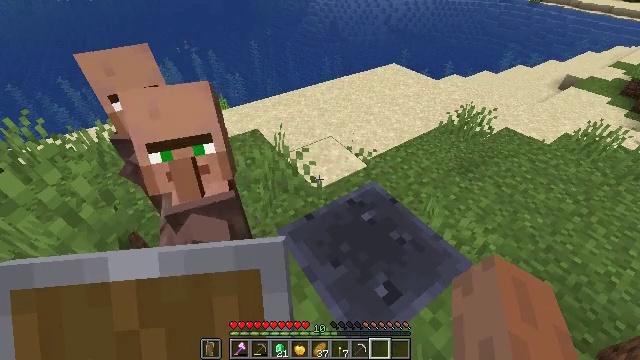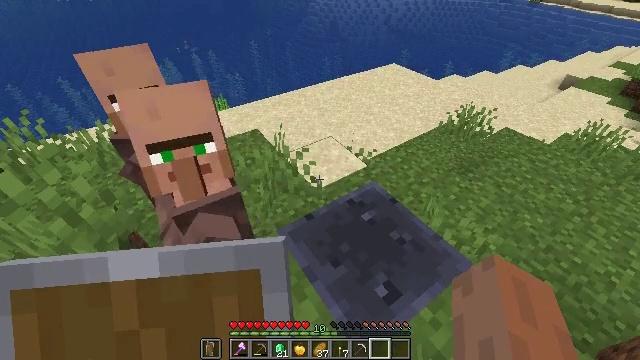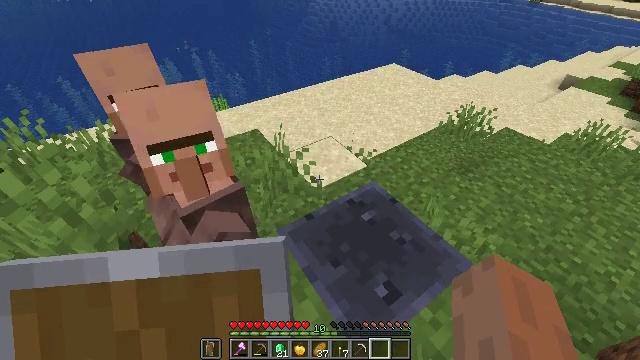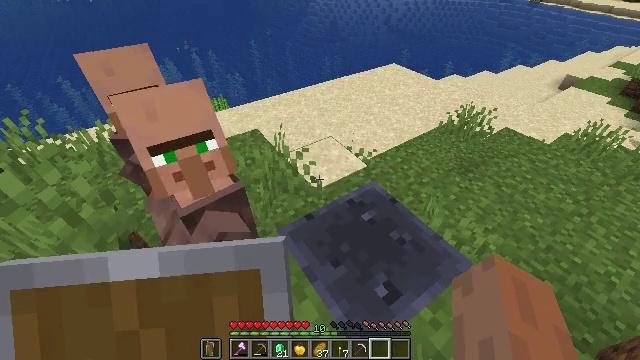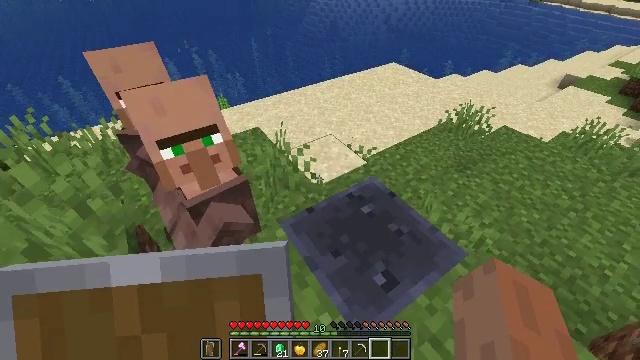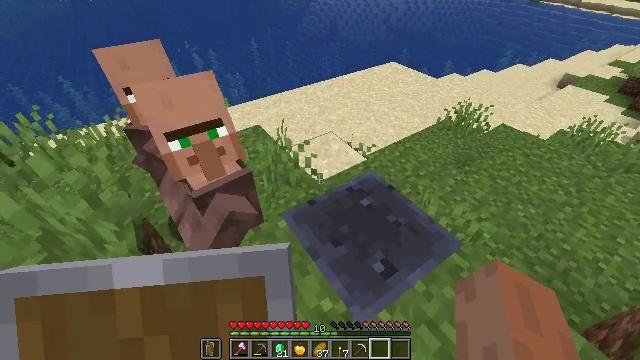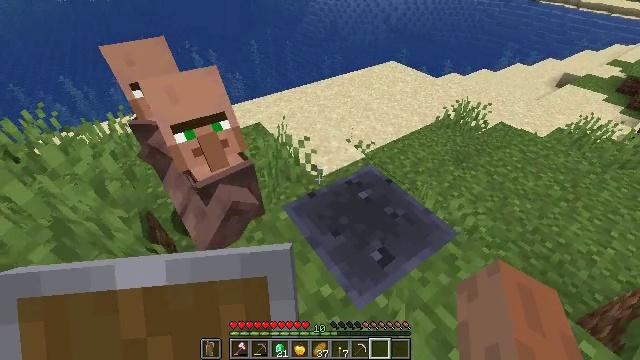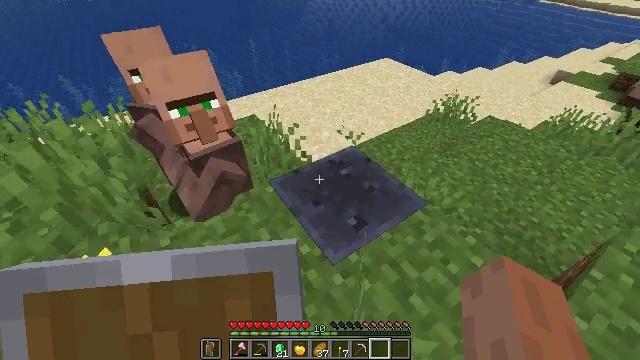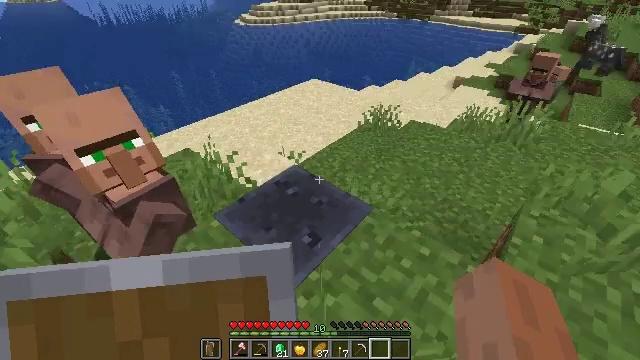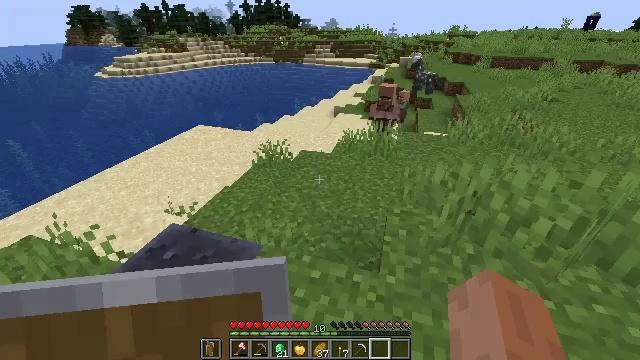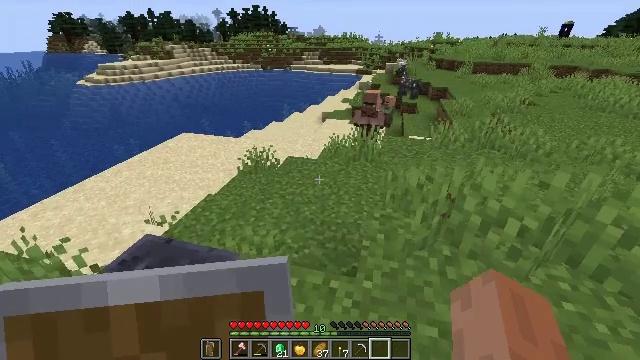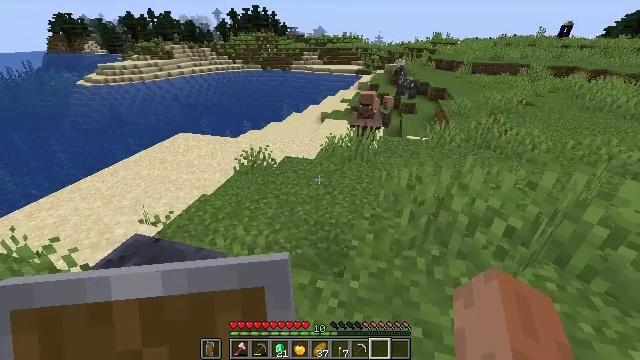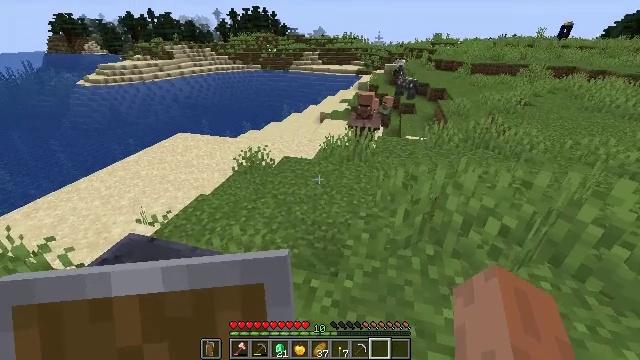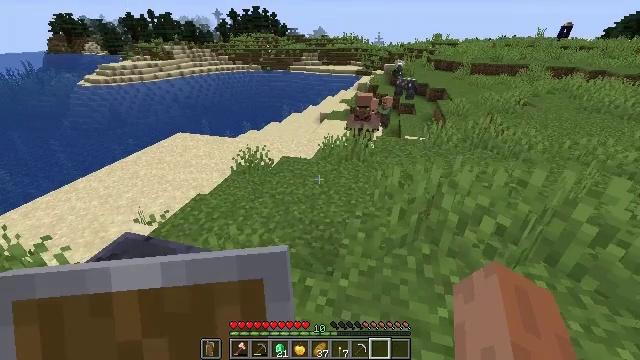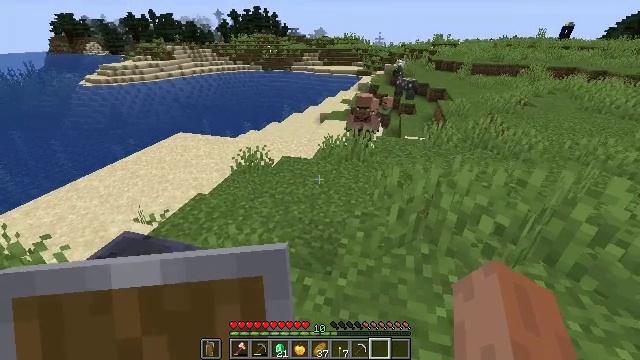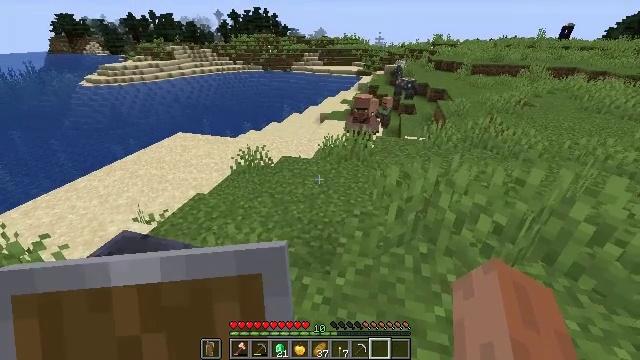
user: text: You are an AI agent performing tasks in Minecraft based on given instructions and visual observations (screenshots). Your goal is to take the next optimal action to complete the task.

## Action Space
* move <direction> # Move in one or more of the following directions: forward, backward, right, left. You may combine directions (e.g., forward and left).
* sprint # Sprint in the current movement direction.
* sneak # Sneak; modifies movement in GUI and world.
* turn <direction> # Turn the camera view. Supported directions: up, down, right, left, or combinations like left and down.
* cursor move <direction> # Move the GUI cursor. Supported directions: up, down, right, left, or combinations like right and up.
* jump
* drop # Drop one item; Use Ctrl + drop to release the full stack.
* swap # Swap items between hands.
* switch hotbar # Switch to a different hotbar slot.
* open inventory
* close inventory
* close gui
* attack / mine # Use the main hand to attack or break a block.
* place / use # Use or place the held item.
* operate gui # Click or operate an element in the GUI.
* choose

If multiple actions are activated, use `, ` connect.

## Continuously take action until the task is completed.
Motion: motion action
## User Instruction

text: Mine the blast furnace.
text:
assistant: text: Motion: no_op
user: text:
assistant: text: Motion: no_op
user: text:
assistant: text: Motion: no_op
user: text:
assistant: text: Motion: move back
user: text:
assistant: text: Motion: move back
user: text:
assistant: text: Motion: move back and move right
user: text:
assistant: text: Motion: move back and move right
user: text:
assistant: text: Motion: move right, turn right and up
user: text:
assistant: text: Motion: move right, turn right and up
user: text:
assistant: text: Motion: turn right and up
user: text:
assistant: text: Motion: no_op
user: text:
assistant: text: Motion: no_op
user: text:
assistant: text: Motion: no_op
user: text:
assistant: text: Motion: no_op
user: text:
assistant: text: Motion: no_op
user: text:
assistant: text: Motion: no_op
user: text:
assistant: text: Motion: no_op
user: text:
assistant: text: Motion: no_op
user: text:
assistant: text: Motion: no_op
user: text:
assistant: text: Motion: no_op
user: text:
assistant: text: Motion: no_op
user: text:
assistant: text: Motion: no_op
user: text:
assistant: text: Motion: no_op
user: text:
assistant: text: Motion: no_op
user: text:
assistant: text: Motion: no_op
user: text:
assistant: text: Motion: no_op
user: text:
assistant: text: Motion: no_op
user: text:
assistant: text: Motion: no_op
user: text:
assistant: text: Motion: no_op
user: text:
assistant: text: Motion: no_op